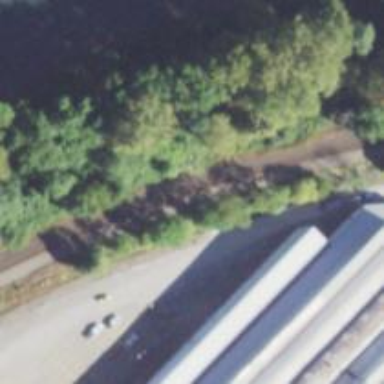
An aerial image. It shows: Railway siding for service.